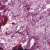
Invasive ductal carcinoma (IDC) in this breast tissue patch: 0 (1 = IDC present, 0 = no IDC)